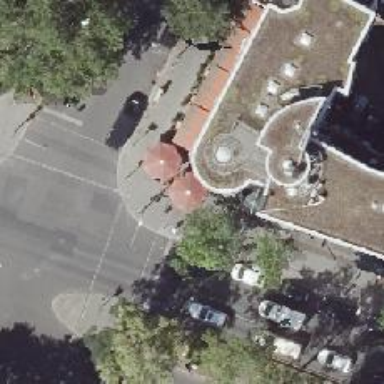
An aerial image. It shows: Restaurant.